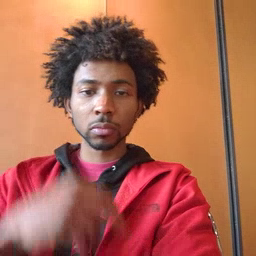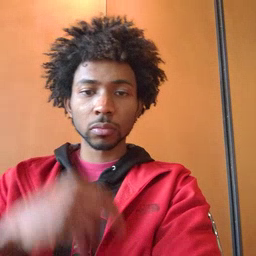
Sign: dance